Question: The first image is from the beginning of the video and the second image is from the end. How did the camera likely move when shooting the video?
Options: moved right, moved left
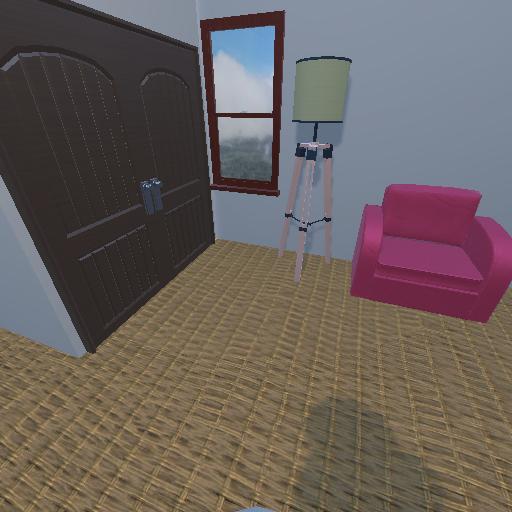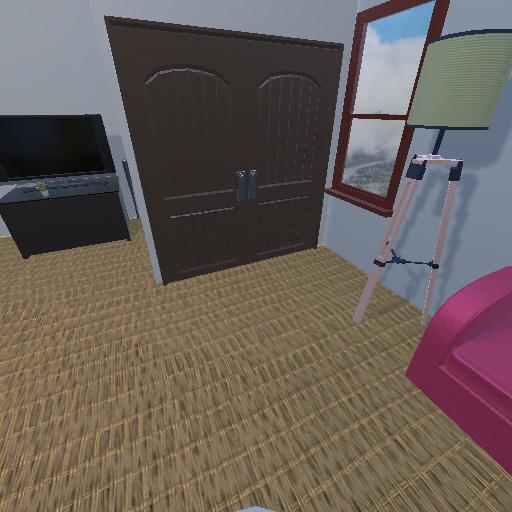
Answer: moved right